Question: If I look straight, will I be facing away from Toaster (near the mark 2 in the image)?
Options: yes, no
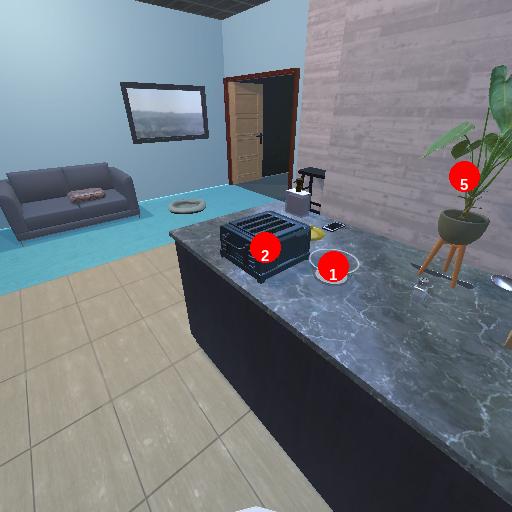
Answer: yes